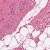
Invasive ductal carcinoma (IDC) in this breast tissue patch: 0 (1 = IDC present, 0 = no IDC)